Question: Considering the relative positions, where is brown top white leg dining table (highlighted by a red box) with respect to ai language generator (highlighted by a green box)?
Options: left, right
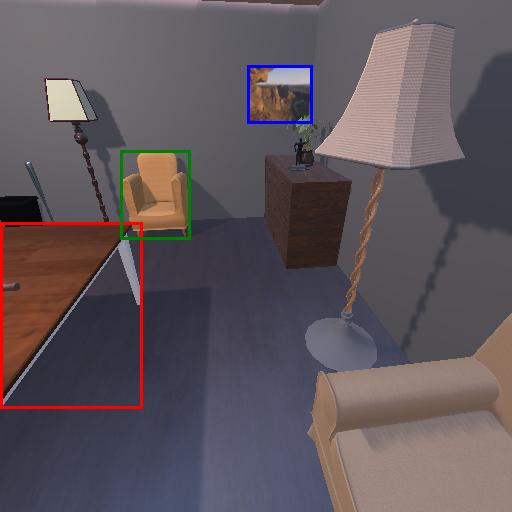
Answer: left